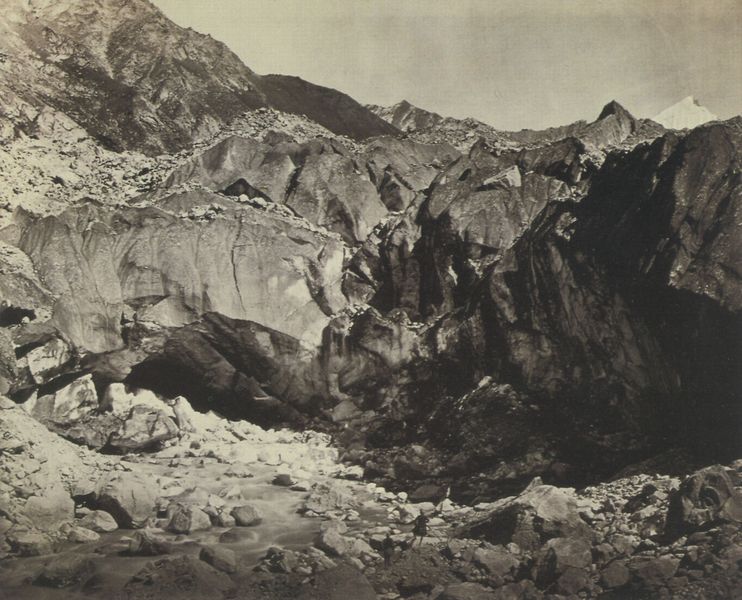
Titel: Die Quelle des Ganges
Künstler: Samuel Bourne
Standort: Washington, D.C.
Institution: Library of Congress
Schlagwörter: berg, dunkel, felsen, gestein, himmel, mann, schatten, wasser, fluss, landschaft, see, braun, grau, hell, licht, männer, schwarz, weiss, eis, schnee, weg, mensch, stein, steine, bild, bach, einsamkeit, feld, natur, brücke, einsam, sonne, höhle, höle, tal, traurig, ruhig, ruhe, abhang, furchen, trocken, berge, fels, felswand, gebirge, gipfel, gletscher, kahl, berglandschaft, geröll, massiv, schlucht, steil, schutt, naturgewalt, querformat, staffage, people, white, black, dark, gray, grey, old, spitz, picture, perspective, glatt, allein, still, foto, fotografie, fugen, alpen, schwarz-weiss, schweiz, photo, kaputt, cliff, karg, man, rock, rocks, sky, stone, wanderer, brauntöne, dramatisch, landscape, mountain, mountains, nature, sand, water, sun, snow, light, river, stream, entrance, side, black and white, shadow, wilderness, klettern, gebierge, cliffs, zerklüftet, schroff, sunlight, dirt, outside, person, ravine, valley, spring, place, kalkstein, art, large, bruch, peak, steinbruch, peaks, bachbett, cave, shadows, desert, dry, steinschlag, photogrphie, stones, boulders, hiking, trail, photograph, dangerous, terrain, broken, sepia, steinwüste, photographer, boulder, kontrat, natural, rocky, berglanschaft, pieces, real, scenery, canyon, geography, 19.jahrhundert, california, kar, camera, blacj, hiker, rütschig, creek, cavern, moutain, hole, crumble, giant, desolate, hot, chunky, harsh, bloack, mines, jagged, feldsen, fotograpie, einsam#, spotz, loneliness, rivers, exploring, granite, tiny, caves, crag, pebbles, arete, minerals, peebles, geology, grainte, striation, avalanche, caving, eishöhle, eishle, 'cliffs, chunks, geologist, кщслы